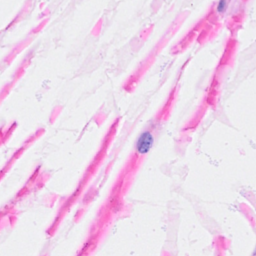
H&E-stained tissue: Breast